Interaction volume radius: 5 \u00c5
Interaction volume height: 10 \u00c5
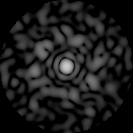
Disorder parameter: 0.8235